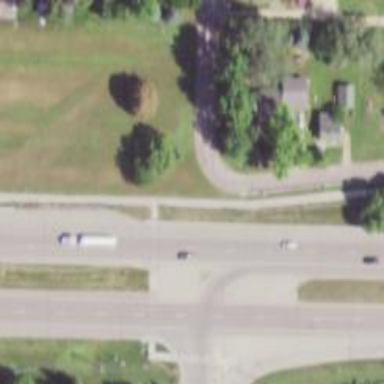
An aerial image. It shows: Asphalt trunk highway.